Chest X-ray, PA view. Patient: 77 years old, sex M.
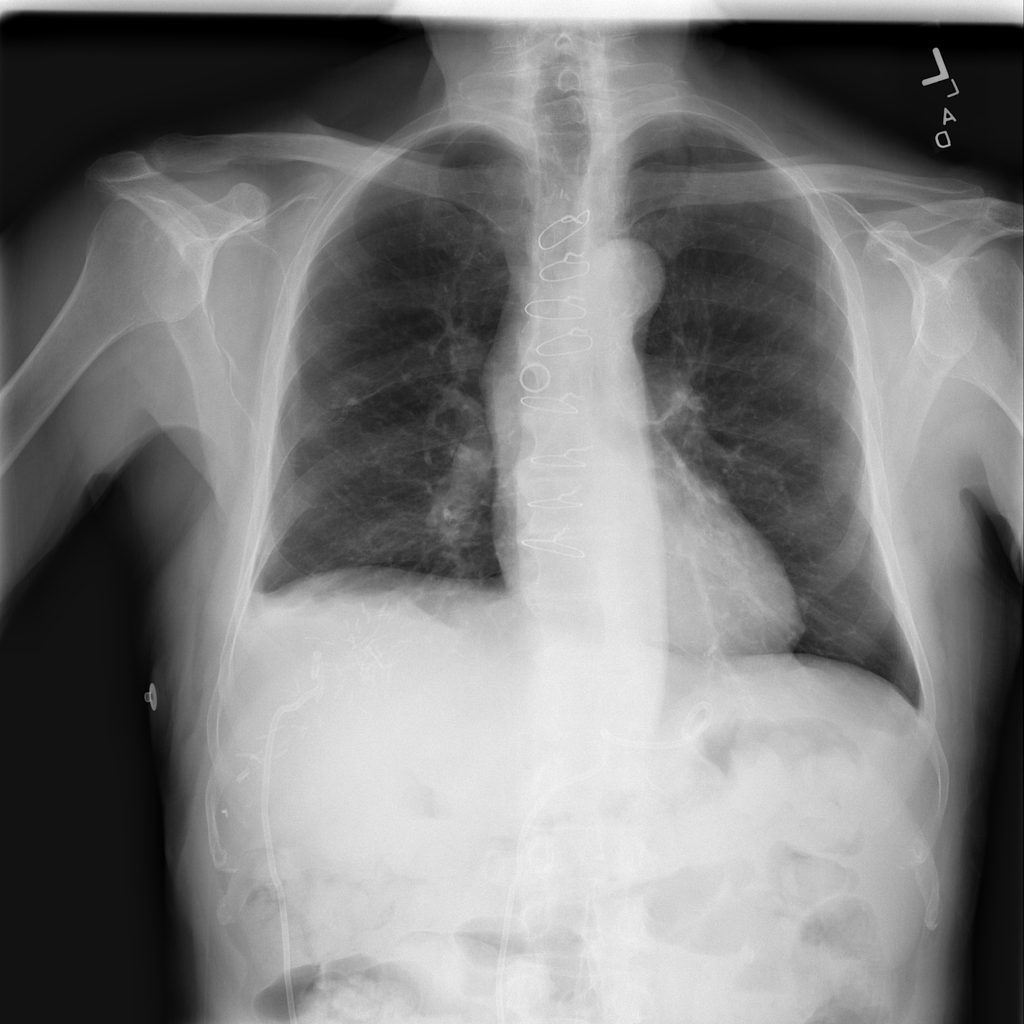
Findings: No Finding